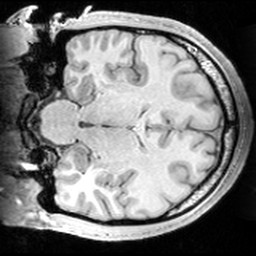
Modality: T1w
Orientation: coronal
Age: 21
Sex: male
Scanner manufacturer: siemens
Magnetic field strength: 3 T
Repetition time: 1.63 s
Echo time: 0.00311 s